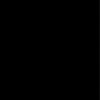
Label: dusty